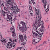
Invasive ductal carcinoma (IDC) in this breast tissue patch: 1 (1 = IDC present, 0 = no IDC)